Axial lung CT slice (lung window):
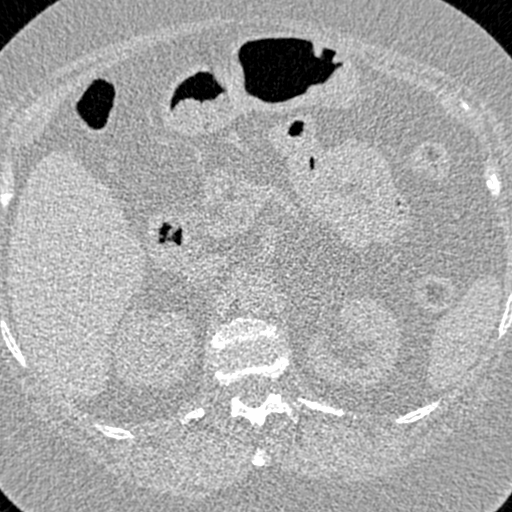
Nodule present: no